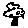
Label: tree